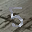
Label: 5